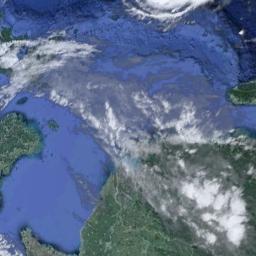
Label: cloud